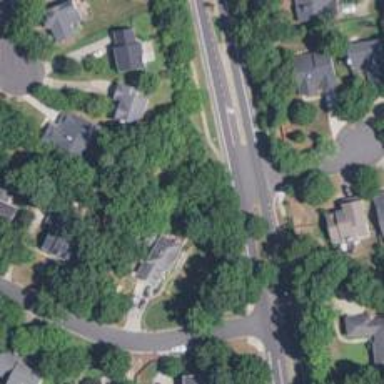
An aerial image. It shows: Secondary road.